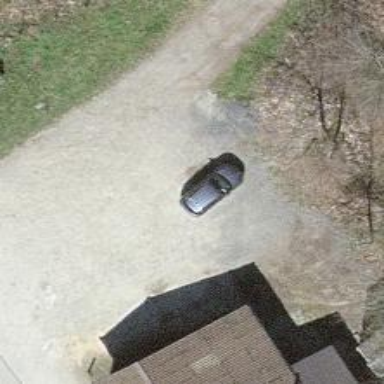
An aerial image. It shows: Parking area.